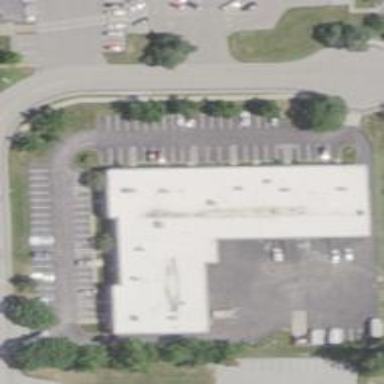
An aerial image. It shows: Commercial building.